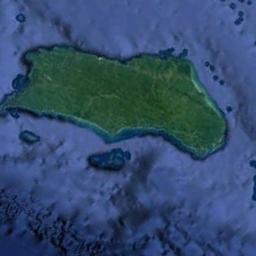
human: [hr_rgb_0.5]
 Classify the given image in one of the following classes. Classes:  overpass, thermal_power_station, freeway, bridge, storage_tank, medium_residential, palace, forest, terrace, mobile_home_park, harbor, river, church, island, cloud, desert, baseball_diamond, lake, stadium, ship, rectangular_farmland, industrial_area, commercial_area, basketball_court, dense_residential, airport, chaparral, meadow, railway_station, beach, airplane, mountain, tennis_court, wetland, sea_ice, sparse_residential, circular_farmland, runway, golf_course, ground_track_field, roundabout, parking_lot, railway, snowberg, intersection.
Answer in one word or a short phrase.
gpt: island